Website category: sports
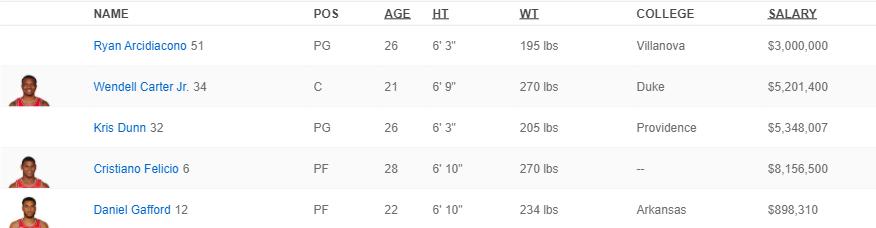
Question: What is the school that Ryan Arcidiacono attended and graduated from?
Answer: Villanova

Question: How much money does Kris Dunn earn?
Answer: $5,348,007

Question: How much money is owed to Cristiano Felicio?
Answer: $8,156,500

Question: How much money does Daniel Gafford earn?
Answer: $898,310

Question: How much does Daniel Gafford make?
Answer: $898,310

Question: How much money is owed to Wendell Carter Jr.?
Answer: $5,201,400

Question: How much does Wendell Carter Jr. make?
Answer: $5,201,400

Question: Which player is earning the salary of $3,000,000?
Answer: Ryan Arcidiacono

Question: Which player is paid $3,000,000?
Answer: Ryan Arcidiacono

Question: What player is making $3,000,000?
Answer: Ryan Arcidiacono

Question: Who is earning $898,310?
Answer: Daniel Gafford

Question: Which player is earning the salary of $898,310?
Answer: Daniel Gafford

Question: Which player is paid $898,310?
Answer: Daniel Gafford

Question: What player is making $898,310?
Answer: Daniel Gafford

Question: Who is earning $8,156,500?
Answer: Cristiano Felicio

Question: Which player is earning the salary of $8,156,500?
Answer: Cristiano Felicio

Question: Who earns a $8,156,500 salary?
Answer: Cristiano Felicio

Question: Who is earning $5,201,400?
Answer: Wendell Carter Jr.

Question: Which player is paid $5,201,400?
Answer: Wendell Carter Jr.

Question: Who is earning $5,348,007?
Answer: Kris Dunn

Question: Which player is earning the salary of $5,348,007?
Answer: Kris Dunn

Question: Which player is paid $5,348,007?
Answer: Kris Dunn

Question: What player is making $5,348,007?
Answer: Kris Dunn

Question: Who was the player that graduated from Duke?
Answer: Wendell Carter Jr.

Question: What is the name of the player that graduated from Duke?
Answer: Wendell Carter Jr.

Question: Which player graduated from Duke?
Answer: Wendell Carter Jr.

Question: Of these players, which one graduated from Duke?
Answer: Wendell Carter Jr.

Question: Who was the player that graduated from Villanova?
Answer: Ryan Arcidiacono

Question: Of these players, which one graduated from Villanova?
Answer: Ryan Arcidiacono

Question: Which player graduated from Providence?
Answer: Kris Dunn

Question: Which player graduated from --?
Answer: Cristiano Felicio

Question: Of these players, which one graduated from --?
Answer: Cristiano Felicio

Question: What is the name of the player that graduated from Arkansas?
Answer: Daniel Gafford

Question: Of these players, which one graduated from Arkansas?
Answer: Daniel Gafford